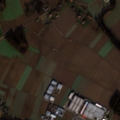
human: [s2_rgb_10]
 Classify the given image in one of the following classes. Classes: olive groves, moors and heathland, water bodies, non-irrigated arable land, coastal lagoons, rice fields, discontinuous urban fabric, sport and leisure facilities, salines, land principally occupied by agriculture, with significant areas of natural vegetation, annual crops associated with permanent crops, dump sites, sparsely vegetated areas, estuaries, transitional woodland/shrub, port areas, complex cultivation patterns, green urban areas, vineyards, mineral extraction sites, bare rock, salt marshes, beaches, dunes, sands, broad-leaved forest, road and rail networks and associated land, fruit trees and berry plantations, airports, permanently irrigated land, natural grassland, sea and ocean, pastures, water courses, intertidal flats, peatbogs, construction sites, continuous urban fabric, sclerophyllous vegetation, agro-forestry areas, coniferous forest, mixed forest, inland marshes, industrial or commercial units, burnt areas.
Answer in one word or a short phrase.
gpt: discontinuous urban fabric, industrial or commercial units, non-irrigated arable land, land principally occupied by agriculture, with significant areas of natural vegetation, broad-leaved forest